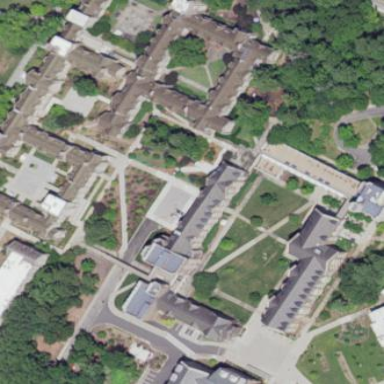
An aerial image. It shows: Dormitory building.